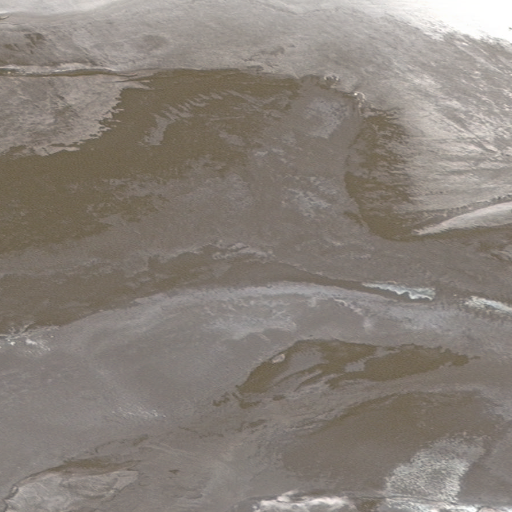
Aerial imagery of mountain in Alaska named Mount Veniaminof containing only unknown